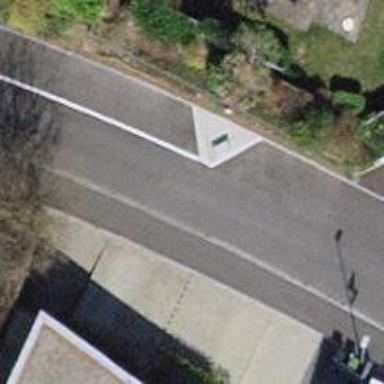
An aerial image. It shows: Traffic calming feature called choker.